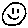
Label: smiley face